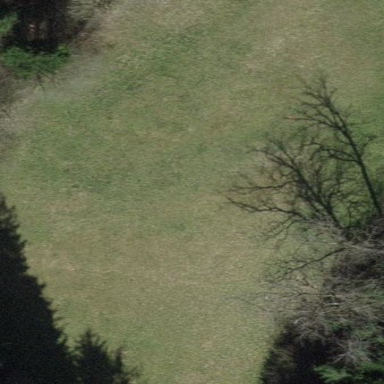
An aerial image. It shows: Area covered with grass.